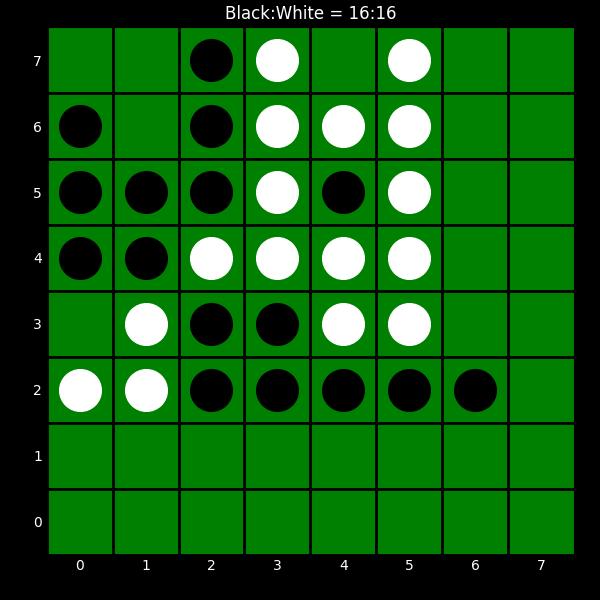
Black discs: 16
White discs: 16